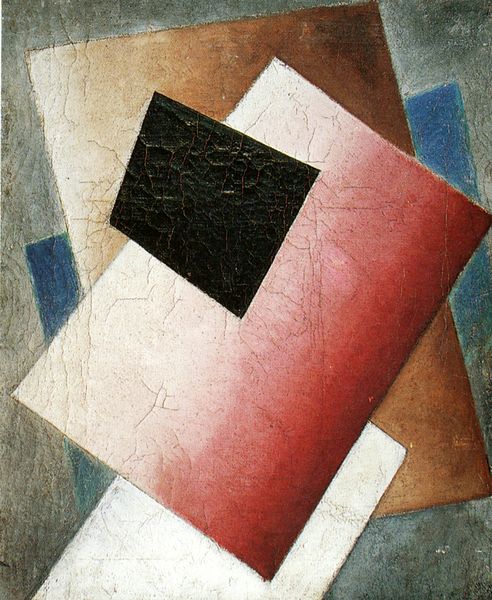
Titel: Gegenstandslose Komposition
Künstler: Alexander Wesnin
Standort: Rostow
Institution: Staatliches Kunstmuseum
Schlagwörter: blau, gemälde, schatten, weiß, grün, komposition, ocker, braun, grau, hintergrund, licht, raum, schwarz, rot, beige, öl, abstrakt, fläche, flächen, risse, schattierung, linien, abstraktion, rechtecke, leinwand, geometrisch, bröckeln, firnis, diagonale, stapel, schief, geometrie, viereck, vierecke, gestapelt, expressionismue, überlagerung, dimension, suprematistisch